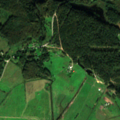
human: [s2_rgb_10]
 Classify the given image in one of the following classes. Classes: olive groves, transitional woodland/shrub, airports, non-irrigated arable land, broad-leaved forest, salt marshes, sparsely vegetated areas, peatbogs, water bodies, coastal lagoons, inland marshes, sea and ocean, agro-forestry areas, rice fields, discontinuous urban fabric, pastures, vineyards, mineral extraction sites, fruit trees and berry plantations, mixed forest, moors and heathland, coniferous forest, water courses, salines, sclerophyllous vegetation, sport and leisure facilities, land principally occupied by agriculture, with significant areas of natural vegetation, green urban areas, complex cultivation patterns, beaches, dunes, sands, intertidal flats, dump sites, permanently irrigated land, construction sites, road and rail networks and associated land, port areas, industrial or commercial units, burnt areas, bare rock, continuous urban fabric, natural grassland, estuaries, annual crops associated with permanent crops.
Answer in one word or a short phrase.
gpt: pastures, complex cultivation patterns, land principally occupied by agriculture, with significant areas of natural vegetation, coniferous forest, mixed forest, transitional woodland/shrub, water bodies